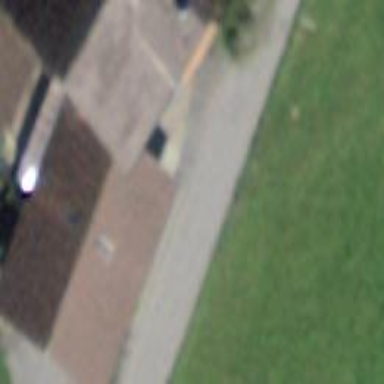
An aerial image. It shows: Garage.